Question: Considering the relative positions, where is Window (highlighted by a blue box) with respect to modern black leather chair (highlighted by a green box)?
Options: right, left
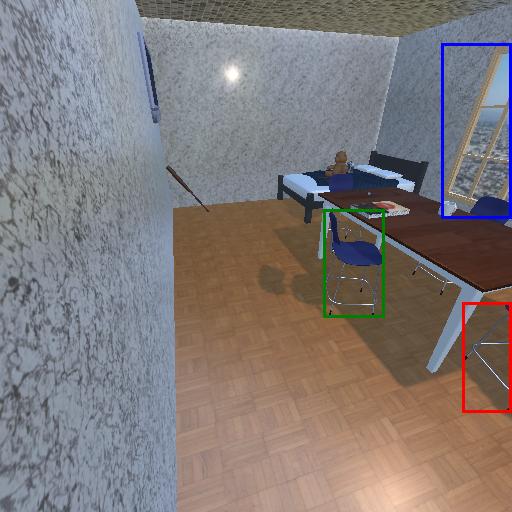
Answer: right